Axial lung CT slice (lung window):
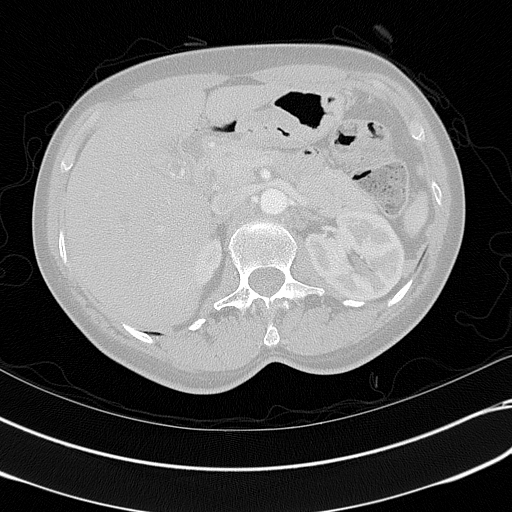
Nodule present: no